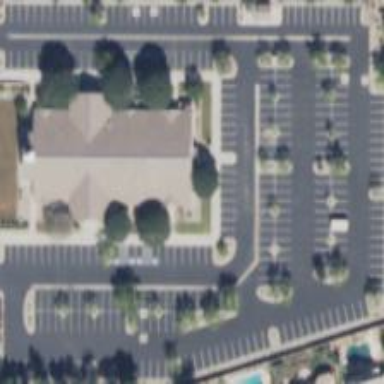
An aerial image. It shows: Paved parking area.